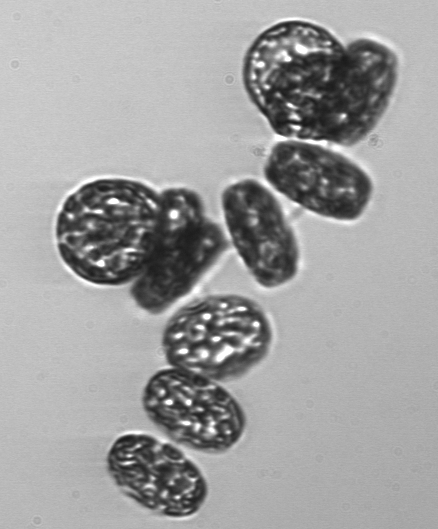
Label: Thalassiosira